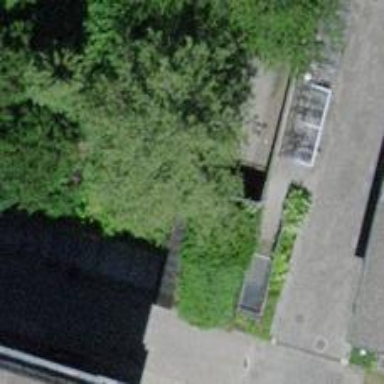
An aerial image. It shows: Retaining wall.